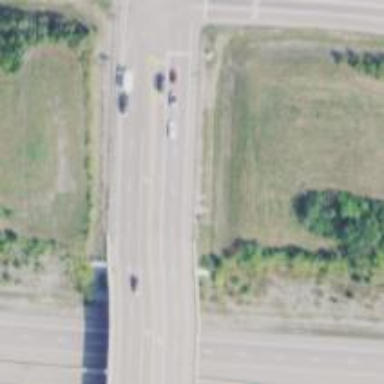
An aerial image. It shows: Trunk highway with expressway features.